Aerial crown-view tile of a tropical tree (Barro Colorado Island, Panama), acquired 20240716:
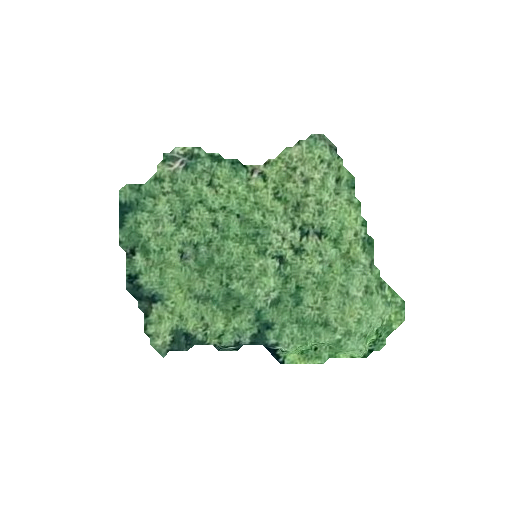
Species: Astronium graveolens
GBIF accepted scientific name: Astronium graveolens
Crown area: 74.902 m²